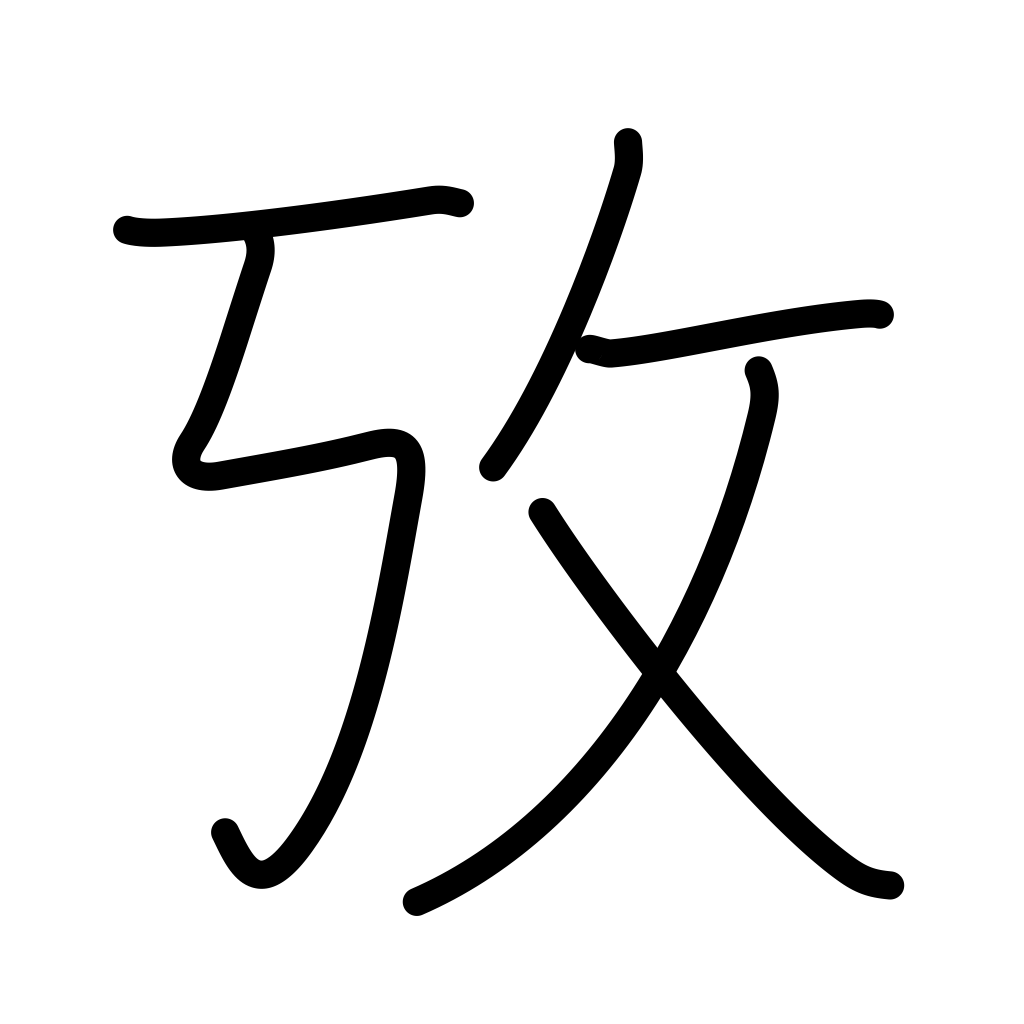
Meaning: examine, test, investigate